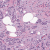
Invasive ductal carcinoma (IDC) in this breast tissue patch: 1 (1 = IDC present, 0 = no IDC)